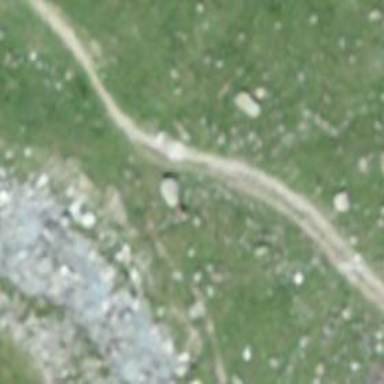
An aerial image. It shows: Path on the ground.